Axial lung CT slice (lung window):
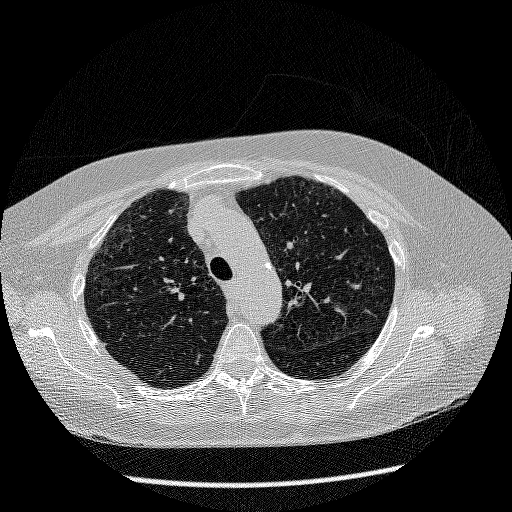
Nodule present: no